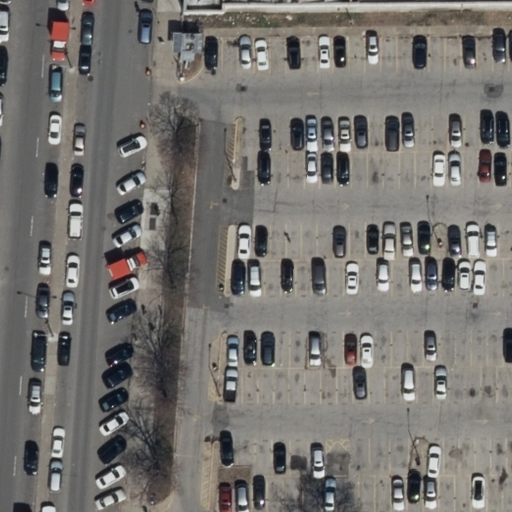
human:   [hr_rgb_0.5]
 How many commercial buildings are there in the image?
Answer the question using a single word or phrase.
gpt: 0

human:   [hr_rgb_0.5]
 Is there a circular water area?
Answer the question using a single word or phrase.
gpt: no

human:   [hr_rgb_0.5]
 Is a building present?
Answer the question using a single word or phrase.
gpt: yes

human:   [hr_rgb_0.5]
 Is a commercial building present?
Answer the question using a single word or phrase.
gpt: no

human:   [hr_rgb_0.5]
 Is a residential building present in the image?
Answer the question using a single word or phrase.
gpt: yes

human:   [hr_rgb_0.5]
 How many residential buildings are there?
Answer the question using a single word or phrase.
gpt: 1

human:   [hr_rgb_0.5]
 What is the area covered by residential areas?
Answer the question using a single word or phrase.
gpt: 477m2

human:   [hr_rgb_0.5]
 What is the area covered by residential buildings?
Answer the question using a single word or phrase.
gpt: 3699m2

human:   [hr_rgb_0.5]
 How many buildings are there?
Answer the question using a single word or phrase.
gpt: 1

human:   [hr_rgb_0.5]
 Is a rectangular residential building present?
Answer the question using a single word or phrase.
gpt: yes

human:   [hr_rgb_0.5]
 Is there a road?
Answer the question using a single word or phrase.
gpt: yes

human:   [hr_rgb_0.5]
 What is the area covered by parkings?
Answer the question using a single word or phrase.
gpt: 3535m2

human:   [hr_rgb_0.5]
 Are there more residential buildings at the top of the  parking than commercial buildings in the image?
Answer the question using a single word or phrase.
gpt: yes

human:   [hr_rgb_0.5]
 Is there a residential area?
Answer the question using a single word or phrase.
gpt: yes

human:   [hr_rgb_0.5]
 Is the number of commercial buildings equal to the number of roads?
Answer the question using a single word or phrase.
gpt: no

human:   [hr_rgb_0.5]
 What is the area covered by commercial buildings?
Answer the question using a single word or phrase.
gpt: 0m2

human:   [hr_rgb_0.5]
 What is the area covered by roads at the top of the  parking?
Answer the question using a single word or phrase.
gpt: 0m2

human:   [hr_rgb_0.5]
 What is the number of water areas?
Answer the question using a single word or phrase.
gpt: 0

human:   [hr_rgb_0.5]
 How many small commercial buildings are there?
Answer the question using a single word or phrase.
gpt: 0

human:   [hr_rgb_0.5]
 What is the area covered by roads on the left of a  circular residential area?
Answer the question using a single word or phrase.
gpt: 0m2

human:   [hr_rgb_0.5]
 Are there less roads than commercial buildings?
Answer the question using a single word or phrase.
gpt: no

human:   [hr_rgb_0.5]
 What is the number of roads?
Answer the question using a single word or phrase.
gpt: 8

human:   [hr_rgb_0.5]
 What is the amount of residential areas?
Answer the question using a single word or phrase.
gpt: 1

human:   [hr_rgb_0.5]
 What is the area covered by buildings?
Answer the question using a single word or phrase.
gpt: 3699m2

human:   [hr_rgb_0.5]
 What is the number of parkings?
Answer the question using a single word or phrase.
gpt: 1

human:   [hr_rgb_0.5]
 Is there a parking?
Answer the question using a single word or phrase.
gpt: yes

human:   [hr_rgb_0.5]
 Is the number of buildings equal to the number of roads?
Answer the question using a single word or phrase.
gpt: no

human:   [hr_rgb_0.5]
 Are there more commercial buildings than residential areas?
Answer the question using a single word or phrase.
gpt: no

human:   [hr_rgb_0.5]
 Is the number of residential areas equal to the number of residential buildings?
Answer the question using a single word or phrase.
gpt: yes

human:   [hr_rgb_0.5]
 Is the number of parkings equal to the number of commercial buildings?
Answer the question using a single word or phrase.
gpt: no

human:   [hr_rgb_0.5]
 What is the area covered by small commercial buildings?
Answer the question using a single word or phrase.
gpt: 0m2

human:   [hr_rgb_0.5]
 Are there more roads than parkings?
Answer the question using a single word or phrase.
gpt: yes

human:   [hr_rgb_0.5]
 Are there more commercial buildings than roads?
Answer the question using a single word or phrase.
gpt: no

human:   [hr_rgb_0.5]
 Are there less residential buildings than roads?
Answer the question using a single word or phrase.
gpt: yes

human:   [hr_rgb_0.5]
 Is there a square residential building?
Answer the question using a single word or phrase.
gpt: no

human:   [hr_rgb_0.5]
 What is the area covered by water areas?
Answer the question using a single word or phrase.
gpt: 0m2

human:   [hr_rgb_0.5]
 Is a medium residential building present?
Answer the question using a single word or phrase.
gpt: no

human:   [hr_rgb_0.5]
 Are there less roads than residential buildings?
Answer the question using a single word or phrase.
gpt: no

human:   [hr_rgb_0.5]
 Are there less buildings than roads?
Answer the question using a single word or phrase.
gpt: yes

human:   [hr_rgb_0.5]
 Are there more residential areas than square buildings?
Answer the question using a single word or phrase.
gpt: yes

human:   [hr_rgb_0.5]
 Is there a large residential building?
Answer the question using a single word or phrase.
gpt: yes

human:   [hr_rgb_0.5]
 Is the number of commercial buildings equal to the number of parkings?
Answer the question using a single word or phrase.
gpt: no

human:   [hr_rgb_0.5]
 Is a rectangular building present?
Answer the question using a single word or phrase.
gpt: yes

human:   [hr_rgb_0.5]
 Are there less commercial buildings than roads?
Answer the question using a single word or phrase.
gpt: yes

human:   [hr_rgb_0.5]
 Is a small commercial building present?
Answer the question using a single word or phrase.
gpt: no

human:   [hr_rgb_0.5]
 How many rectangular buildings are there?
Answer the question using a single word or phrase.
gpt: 1

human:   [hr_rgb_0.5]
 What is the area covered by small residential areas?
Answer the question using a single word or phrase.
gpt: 0m2

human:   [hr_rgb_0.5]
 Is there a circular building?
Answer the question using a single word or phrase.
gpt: no

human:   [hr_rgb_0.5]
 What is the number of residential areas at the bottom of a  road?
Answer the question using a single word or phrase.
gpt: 0

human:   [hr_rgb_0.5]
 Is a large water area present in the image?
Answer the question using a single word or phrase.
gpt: no

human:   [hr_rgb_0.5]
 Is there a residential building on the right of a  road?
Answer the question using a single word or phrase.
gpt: yes

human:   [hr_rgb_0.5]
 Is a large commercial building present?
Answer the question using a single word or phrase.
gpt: no

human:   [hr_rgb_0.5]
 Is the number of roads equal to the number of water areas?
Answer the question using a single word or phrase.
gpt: no

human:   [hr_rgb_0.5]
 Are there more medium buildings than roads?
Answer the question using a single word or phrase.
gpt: no

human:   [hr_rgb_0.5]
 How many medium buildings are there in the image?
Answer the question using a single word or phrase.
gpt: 0

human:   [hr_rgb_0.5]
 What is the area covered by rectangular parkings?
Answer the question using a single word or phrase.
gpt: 0m2

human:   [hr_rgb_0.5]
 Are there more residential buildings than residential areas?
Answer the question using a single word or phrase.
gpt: no

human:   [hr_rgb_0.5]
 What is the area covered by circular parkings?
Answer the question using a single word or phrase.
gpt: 0m2

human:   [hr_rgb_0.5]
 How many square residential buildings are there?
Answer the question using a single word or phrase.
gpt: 0

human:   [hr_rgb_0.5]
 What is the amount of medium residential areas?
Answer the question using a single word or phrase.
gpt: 1

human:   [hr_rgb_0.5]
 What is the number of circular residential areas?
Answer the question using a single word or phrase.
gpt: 0

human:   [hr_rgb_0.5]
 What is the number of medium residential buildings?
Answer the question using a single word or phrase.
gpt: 0

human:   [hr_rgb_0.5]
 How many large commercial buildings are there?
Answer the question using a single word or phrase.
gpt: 0

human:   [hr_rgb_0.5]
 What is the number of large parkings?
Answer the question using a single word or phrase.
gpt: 1